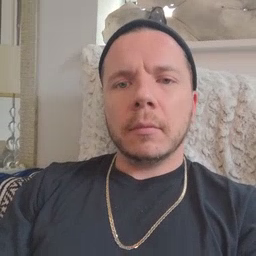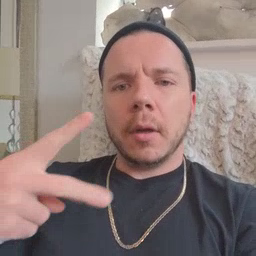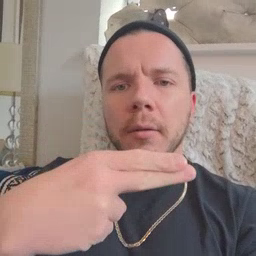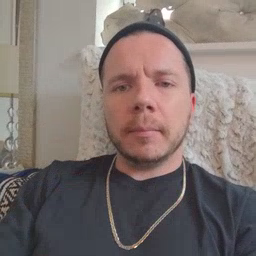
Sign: cut